Interaction volume radius: 5 \u00c5
Interaction volume height: 20 \u00c5
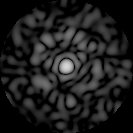
Disorder parameter: 0.8176